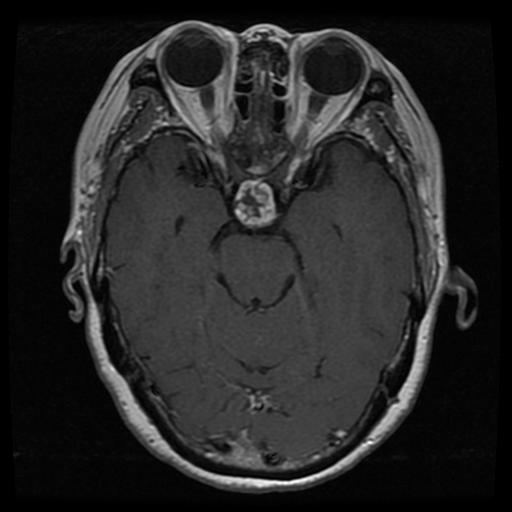
Label: pituitary